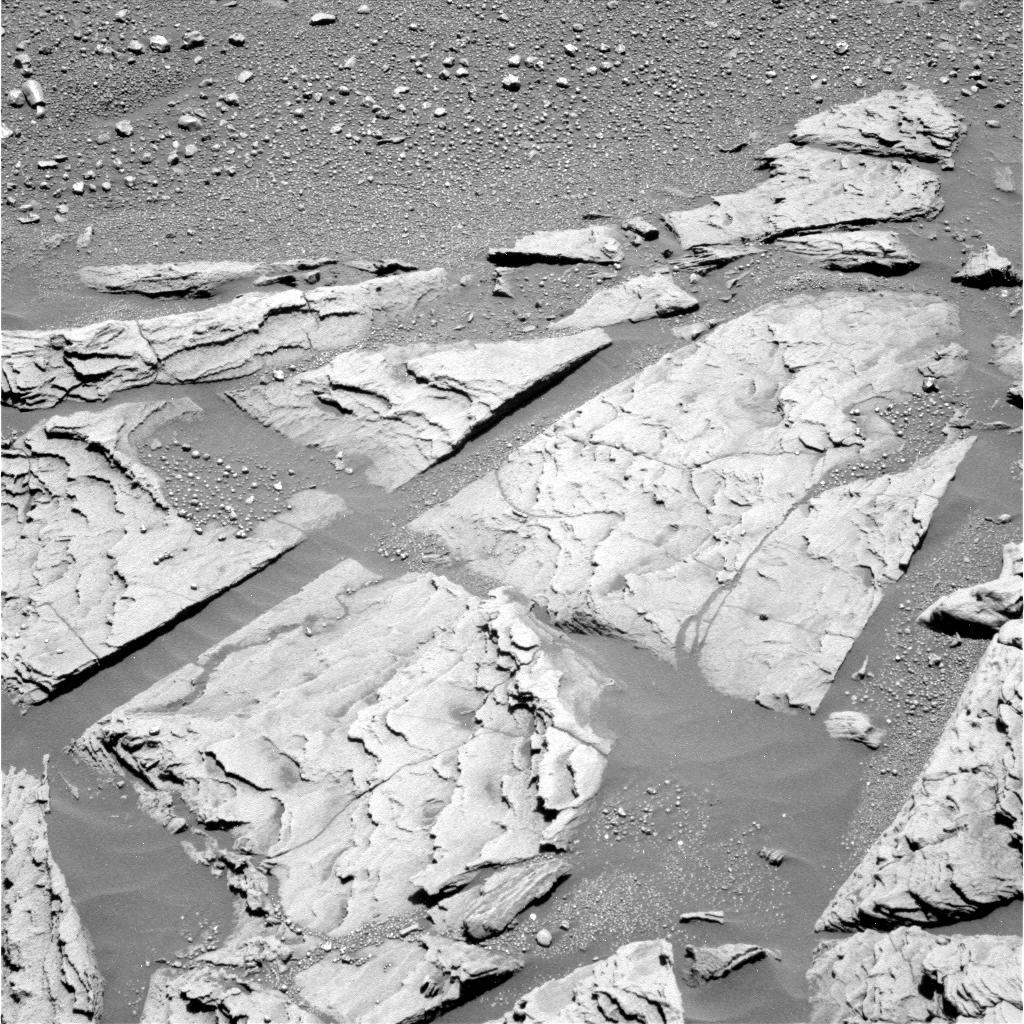
Terrain classes present: Bedrock, Gravel / Sand / Soil